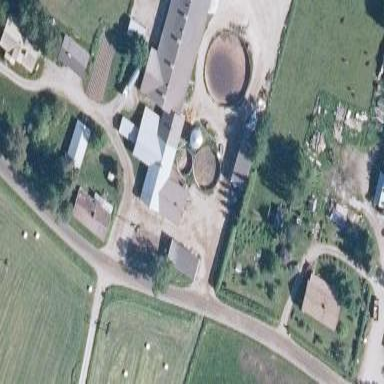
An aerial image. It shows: Farmyard area.